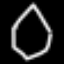
Label: diamond